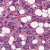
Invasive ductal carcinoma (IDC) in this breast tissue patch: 1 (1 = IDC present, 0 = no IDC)